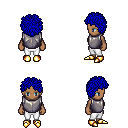
a pixel art fantasy rpg character, female body template, human, dark skin, steel chest armor, white pants, blue curly afro hairstyle, gold boots, four views (front, back, left, right), 2x2 character sprite sheet, small pixel art, hard edges, no anti-aliasing